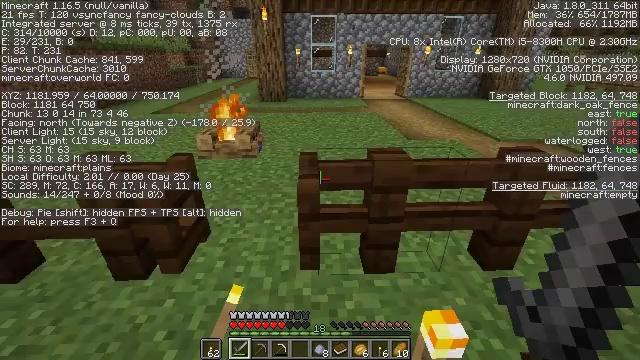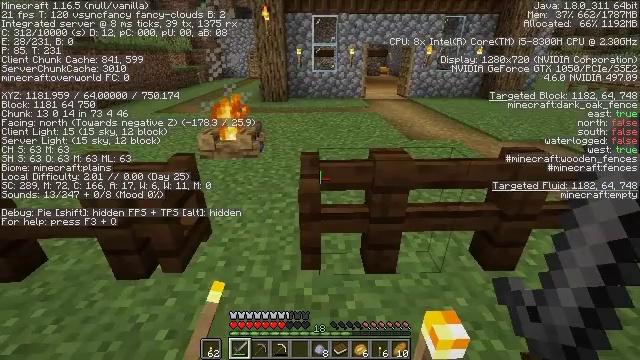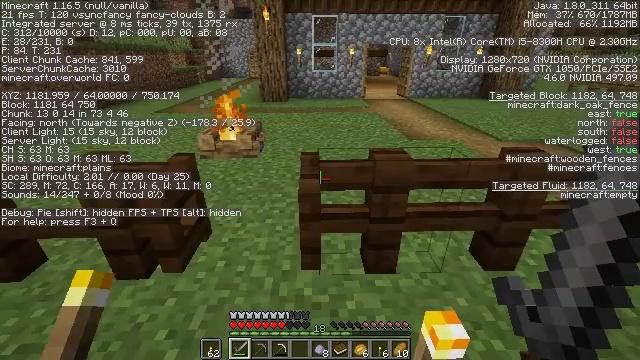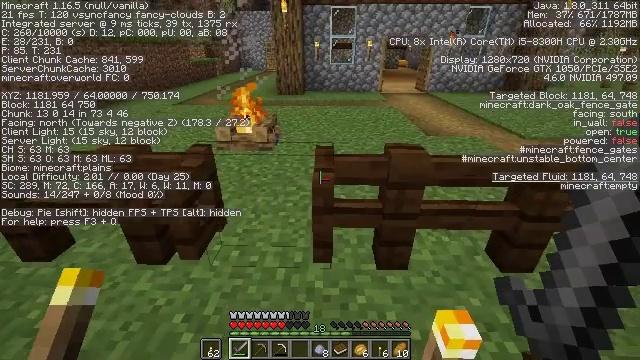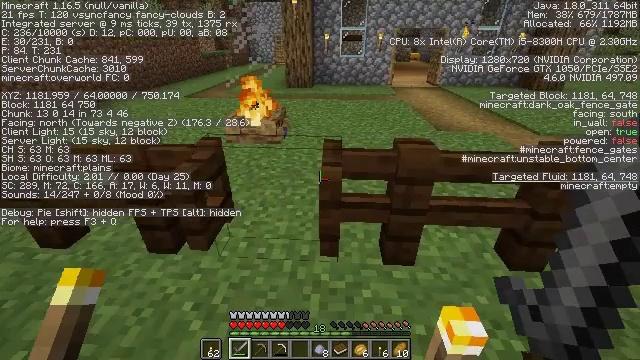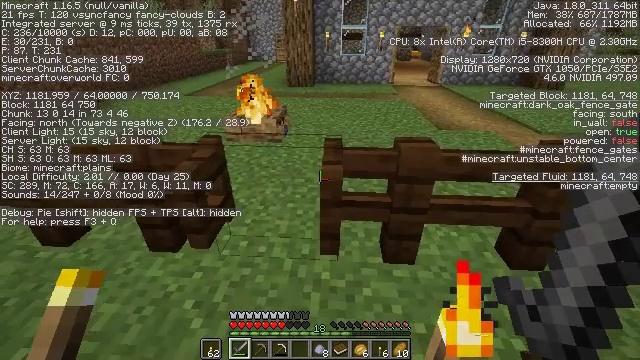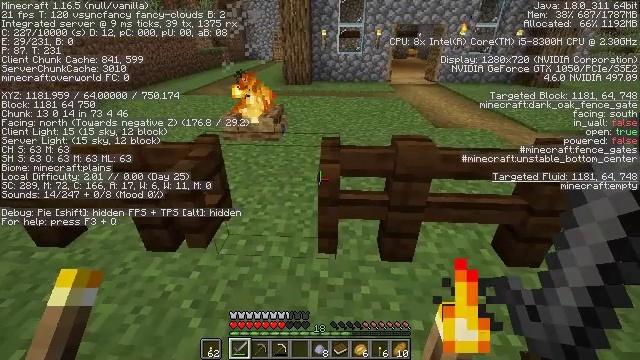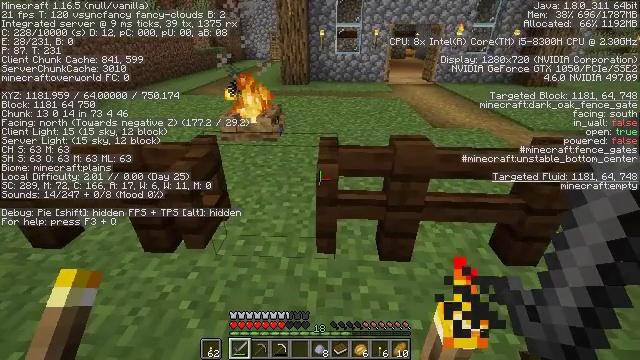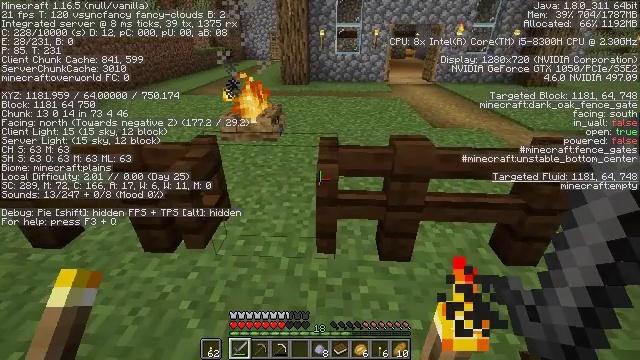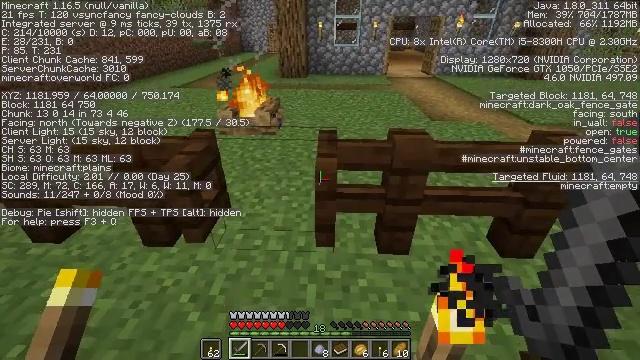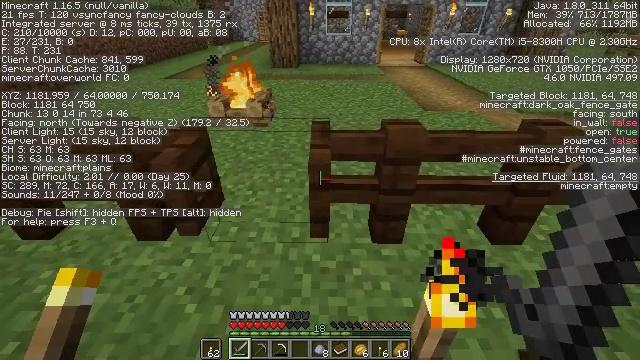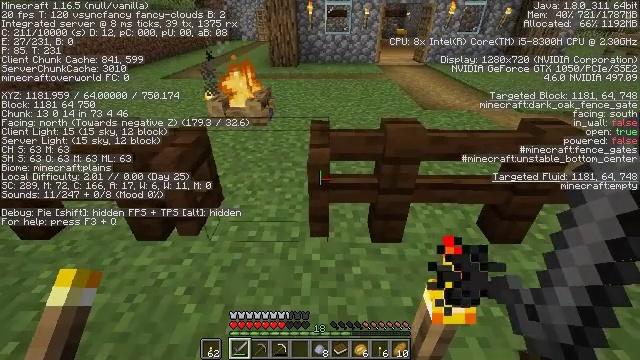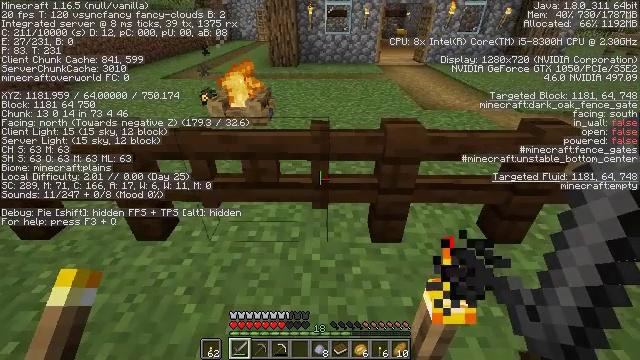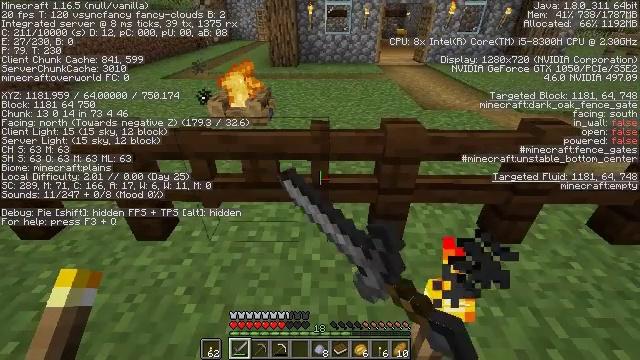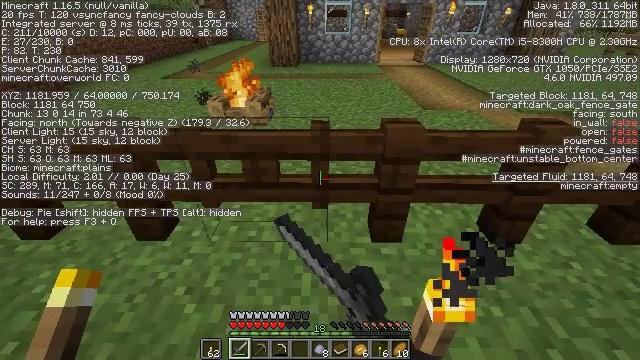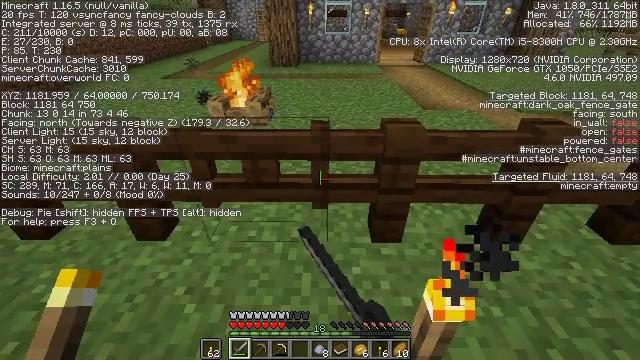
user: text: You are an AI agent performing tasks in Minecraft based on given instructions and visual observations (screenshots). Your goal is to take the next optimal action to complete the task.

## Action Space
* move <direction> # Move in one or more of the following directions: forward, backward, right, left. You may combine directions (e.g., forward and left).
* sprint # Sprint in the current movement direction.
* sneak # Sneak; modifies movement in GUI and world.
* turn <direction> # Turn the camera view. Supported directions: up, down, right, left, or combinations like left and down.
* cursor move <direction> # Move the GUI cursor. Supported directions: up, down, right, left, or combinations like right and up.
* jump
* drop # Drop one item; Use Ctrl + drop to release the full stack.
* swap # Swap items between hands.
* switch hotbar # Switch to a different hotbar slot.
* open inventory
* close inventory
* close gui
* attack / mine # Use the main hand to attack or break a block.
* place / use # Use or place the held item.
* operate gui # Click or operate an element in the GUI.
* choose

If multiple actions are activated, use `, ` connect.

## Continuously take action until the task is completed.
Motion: motion action
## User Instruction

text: Gather the torch from its position.
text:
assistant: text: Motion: no_op
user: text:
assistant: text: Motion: no_op
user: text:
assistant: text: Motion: turn left and down
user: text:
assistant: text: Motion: turn left and down
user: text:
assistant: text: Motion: no_op
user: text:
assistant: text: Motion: no_op
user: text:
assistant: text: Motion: no_op
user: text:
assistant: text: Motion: no_op
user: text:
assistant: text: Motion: turn down
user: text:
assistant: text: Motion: turn right and down
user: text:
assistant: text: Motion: no_op
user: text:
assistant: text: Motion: use / place
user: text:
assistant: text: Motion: use / place
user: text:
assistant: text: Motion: use / place
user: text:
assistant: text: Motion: no_op
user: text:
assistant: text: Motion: no_op
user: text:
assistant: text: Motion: no_op
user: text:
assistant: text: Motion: turn right and down
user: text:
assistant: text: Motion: turn right and down
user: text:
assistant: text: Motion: turn right and down
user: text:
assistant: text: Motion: turn right
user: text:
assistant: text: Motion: turn right and down
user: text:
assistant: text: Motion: turn right and down
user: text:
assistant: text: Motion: turn right, attack / mine
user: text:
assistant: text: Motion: attack / mine
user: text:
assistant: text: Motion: attack / mine
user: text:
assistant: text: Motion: no_op
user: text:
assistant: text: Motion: turn right
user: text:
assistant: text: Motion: no_op